Field crop: tomato
Growth stage: 1
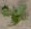
Species: solanum